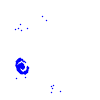
Particle: electron